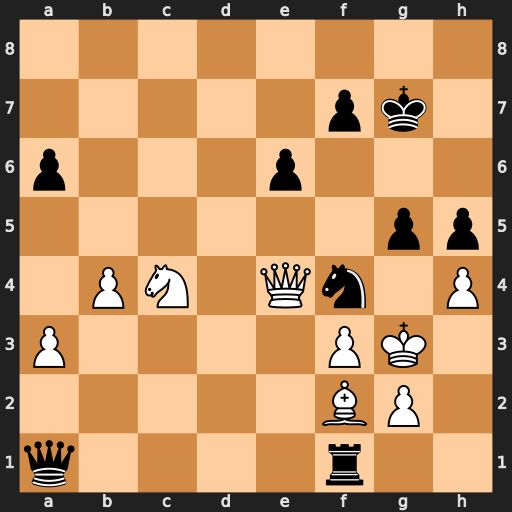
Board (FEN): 8/5pk1/p3p3/6pp/1PN1Qn1P/P4PK1/5BP1/q4r2
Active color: w
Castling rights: -
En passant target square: -
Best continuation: Bd4+ Qxd4 Qxd4+